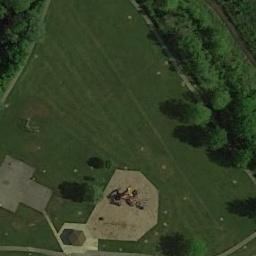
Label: meadow